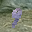
Label: 9